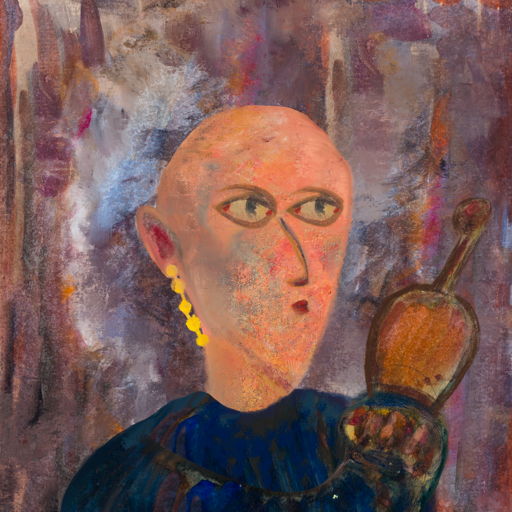
Background: Hypocrite, Head And Neck Side: Irani, Face Side: GypsyMother, Bust: Pipe, Hair Side: Blank, Head Accessory: Blank, Second Necklace: Blank, Necklace: Blank, Baby: Blank